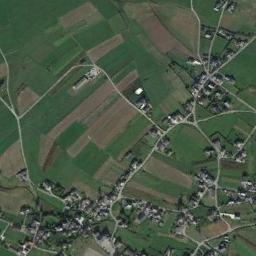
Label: rectangular_farmland